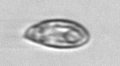
Label: Katodinium_or_Torodinium